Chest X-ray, PA view. Patient: 51 years old, sex M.
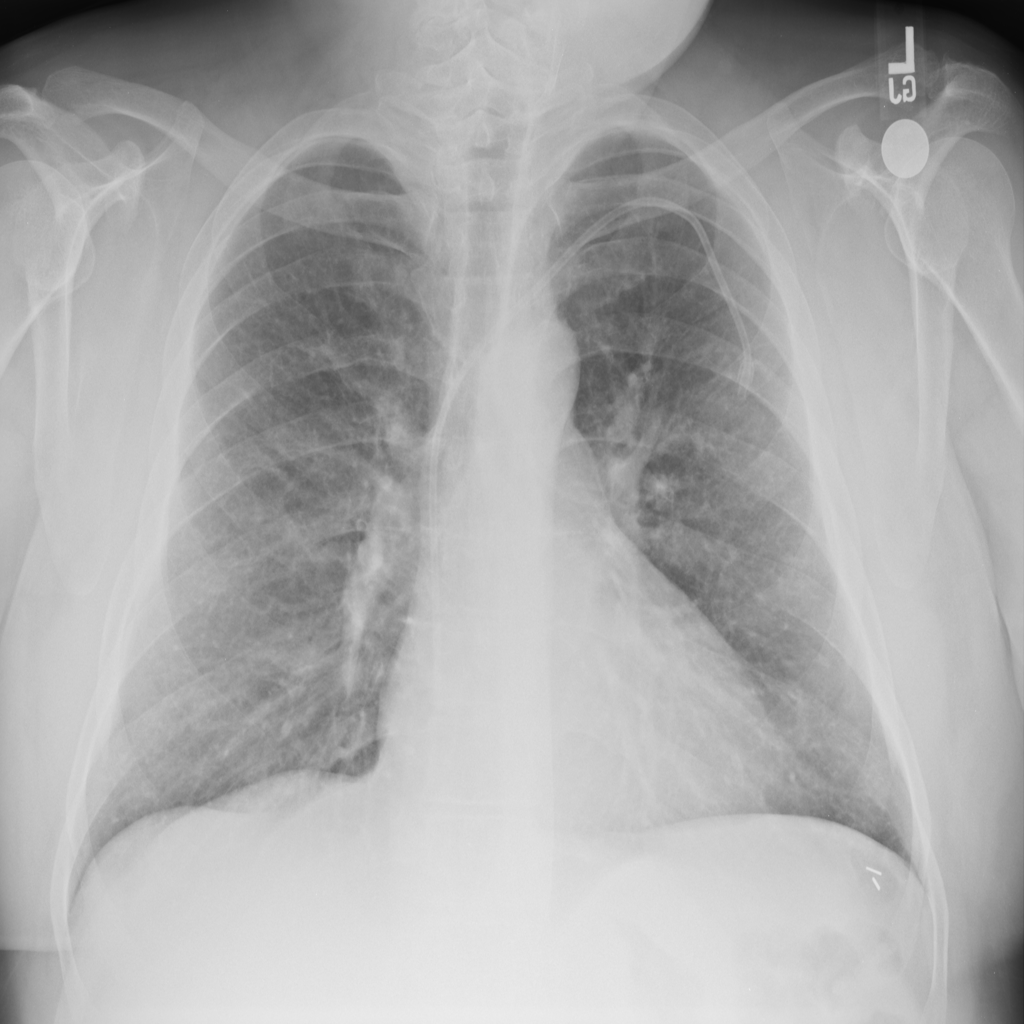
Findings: Cardiomegaly